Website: apple
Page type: customer-info-address
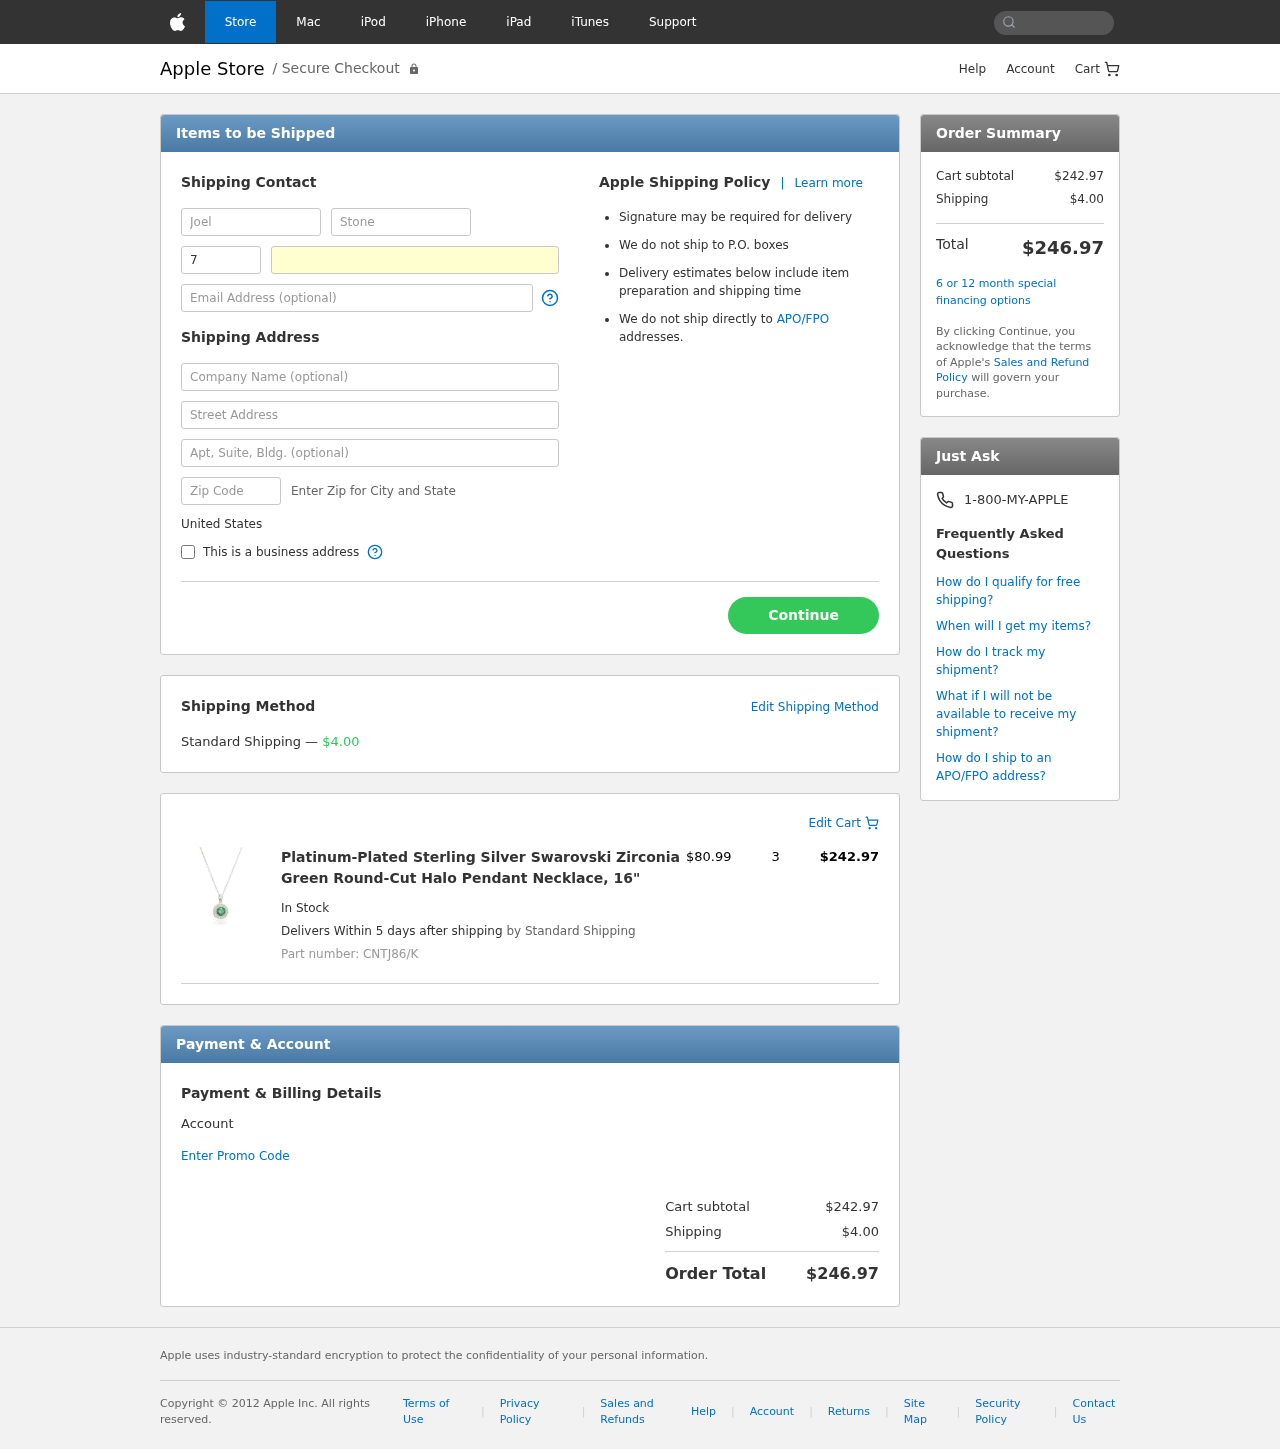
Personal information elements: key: PII_COUNTRY
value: United States
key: PII_FIRSTNAME
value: Joel
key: PII_LASTNAME
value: Stone
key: PII_PHONE_AREA
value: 792
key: PII_PHONE_LINE
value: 4605
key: PII_EMAIL
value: jstone@gmail.com
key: PII_COMPANY
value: Brown-Henderson
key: PII_STREET
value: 62017 Emily Creek Apt. 423
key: PII_STREET2
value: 582 Brown Squares Suite 914
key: PII_POSTCODE
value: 30515
Product elements: key: PRODUCT1_NAME
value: Platinum-Plated Sterling Silver Swarovski Zirconia Green Round-Cut Halo Pendant Necklace, 16"
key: PRODUCT1_PRICE
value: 80.99
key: PRODUCT1_QUANTITY
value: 3
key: PRODUCT1_SKU
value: CNTJ86/K
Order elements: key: ORDER_SHIPPING_COST
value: $4.00
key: ORDER_ITEM_TOTAL
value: $242.97
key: ORDER_SUBTOTAL
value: $242.97
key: ORDER_TOTAL
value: $246.97